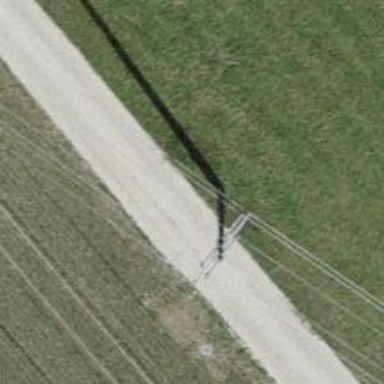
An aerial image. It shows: Power pole.